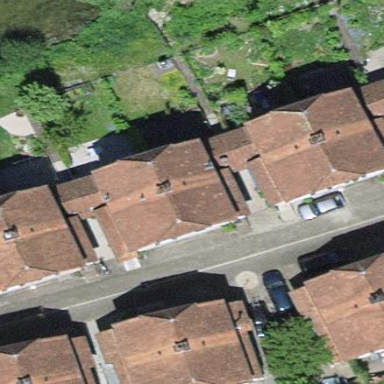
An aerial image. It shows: Charming house with side-hipped roof made of roof tiles.